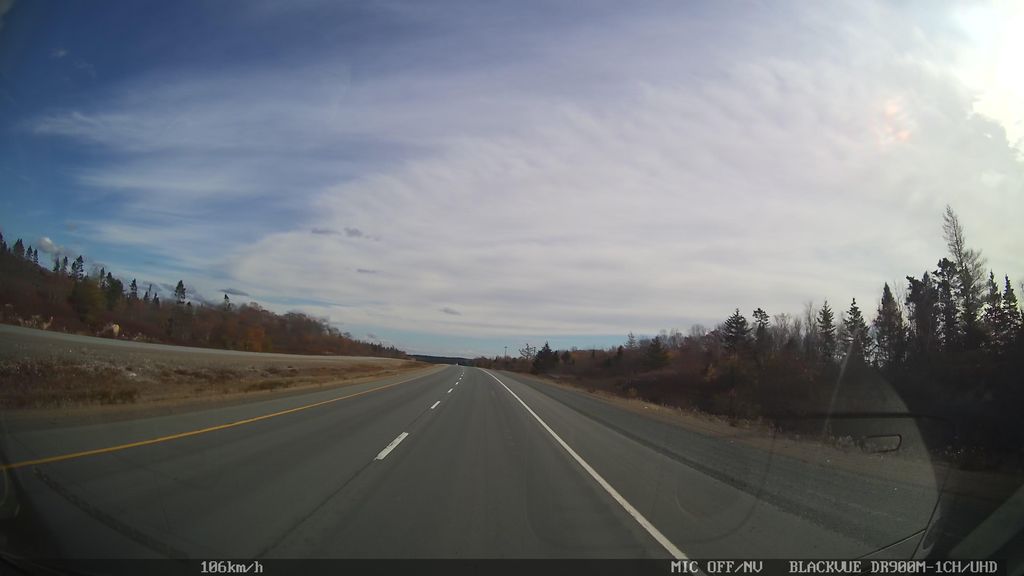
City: halifax